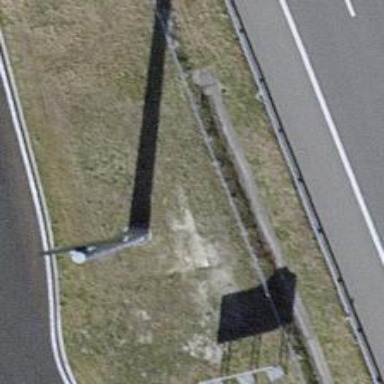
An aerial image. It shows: Advertising mast tower.